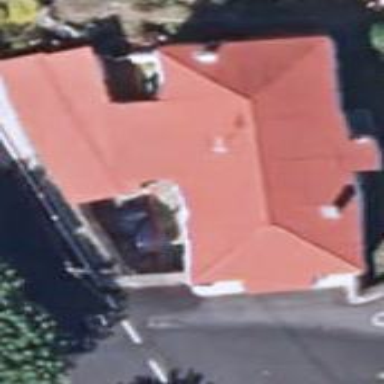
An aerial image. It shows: Simple house.